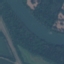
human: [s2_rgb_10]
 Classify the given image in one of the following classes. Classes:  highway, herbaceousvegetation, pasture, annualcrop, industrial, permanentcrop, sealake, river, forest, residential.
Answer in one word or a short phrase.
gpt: River